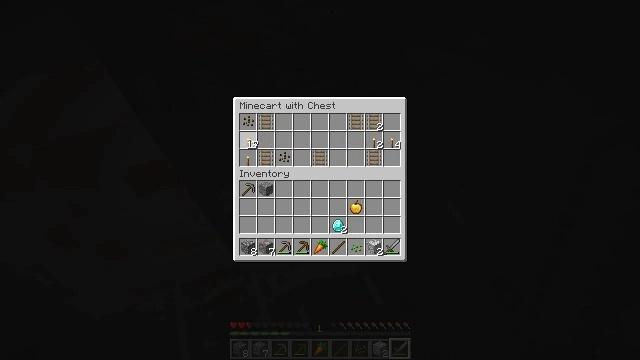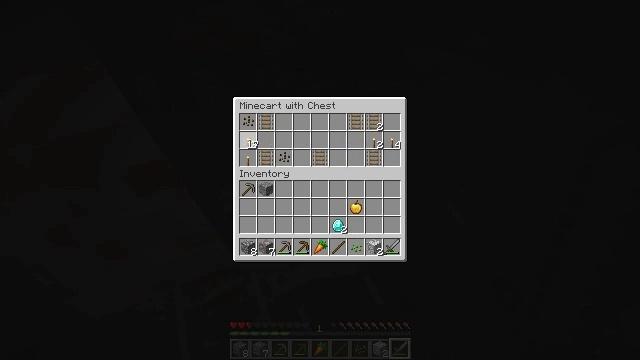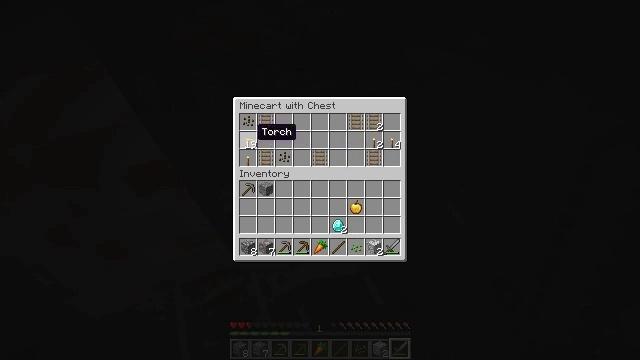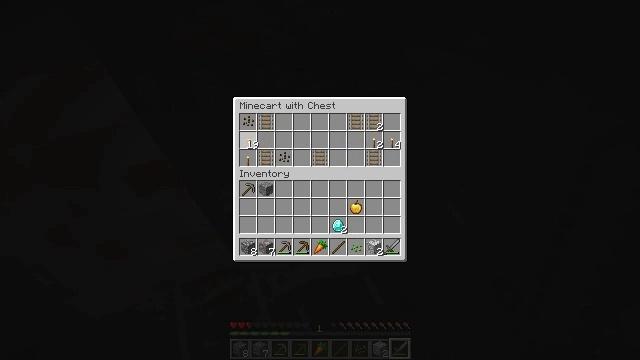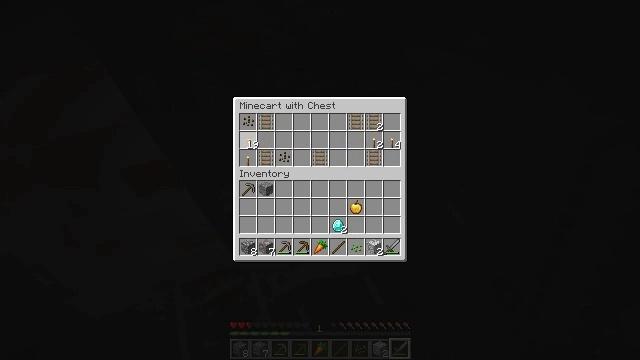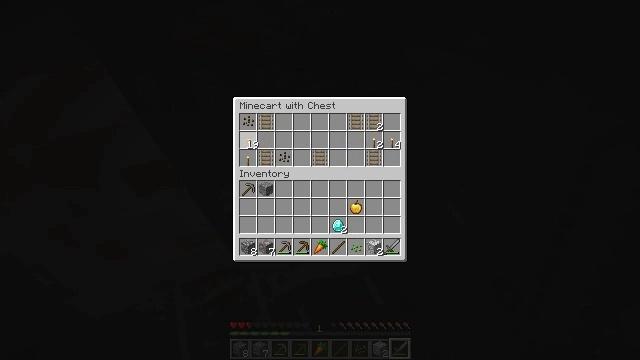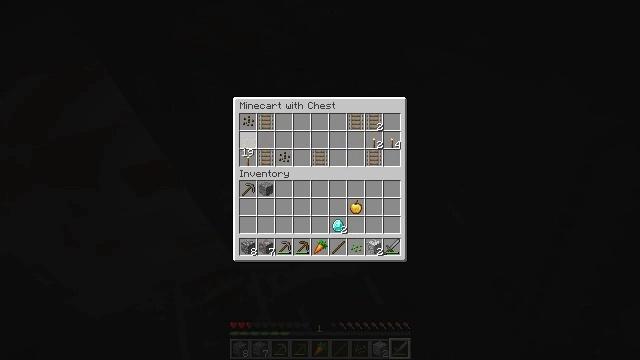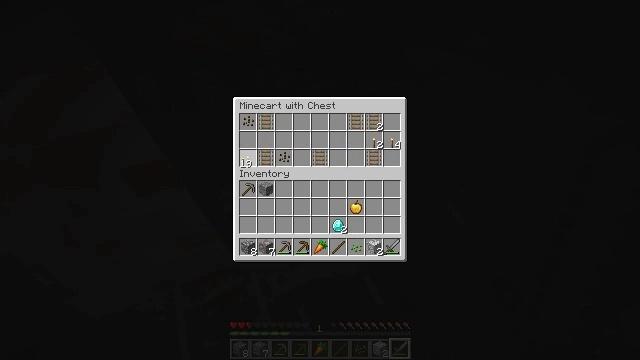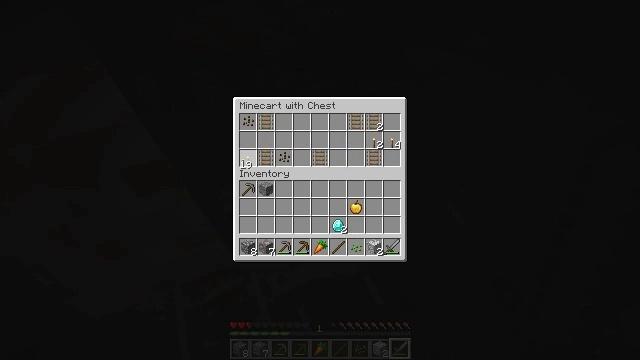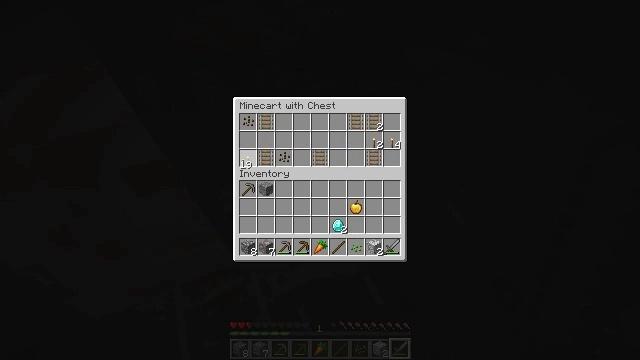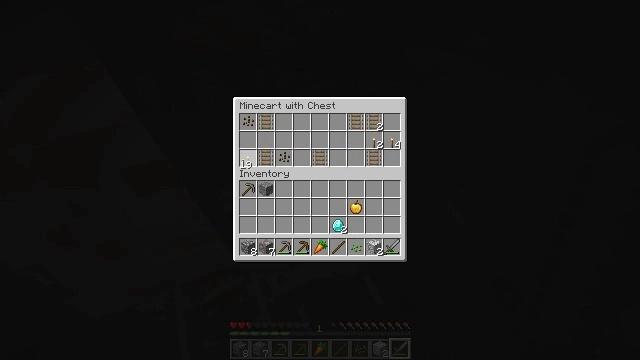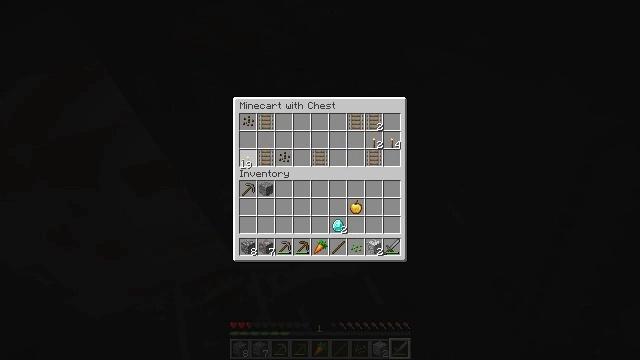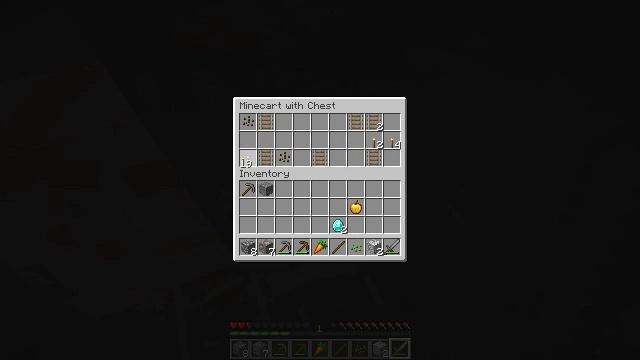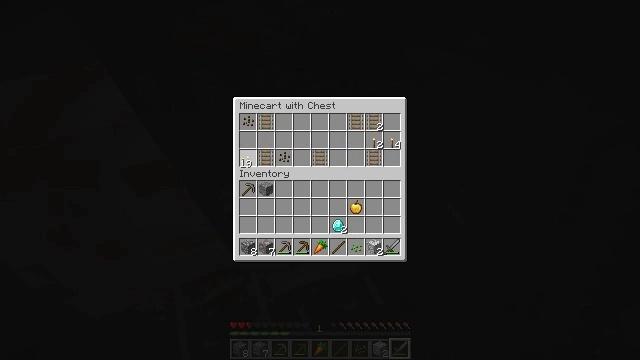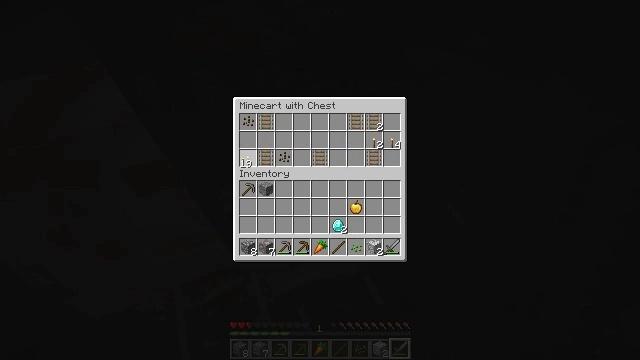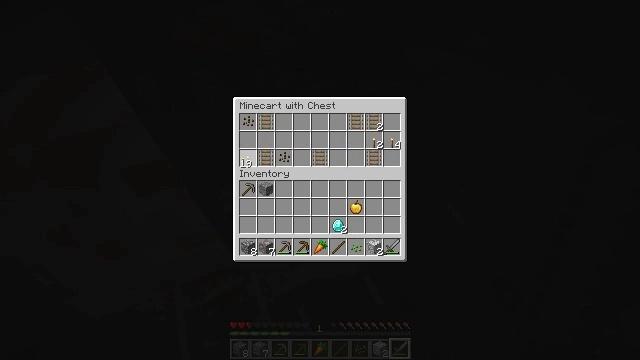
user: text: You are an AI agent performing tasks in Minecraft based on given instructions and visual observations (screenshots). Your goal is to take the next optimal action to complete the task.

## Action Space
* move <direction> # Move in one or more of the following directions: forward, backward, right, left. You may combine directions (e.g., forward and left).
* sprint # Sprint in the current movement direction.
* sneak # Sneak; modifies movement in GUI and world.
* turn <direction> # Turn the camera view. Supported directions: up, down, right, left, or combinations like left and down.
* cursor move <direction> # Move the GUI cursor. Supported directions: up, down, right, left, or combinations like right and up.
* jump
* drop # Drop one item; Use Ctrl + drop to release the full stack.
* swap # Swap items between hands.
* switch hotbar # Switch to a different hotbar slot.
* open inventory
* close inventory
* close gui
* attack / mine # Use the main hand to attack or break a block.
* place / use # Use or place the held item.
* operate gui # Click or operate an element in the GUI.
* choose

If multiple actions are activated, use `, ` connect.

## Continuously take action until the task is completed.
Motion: motion action
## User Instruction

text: Shovel up some gravel.
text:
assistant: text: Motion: attack / mine
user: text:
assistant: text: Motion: no_op
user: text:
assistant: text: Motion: attack / mine
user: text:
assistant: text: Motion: attack / mine
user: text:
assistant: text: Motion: attack / mine
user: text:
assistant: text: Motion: turn down
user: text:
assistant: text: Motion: turn down
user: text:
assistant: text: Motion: no_op
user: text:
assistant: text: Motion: no_op
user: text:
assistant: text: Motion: no_op
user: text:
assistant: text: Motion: no_op
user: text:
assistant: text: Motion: no_op
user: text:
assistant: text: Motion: no_op
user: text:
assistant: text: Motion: attack / mine
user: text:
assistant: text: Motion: attack / mine
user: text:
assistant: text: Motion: attack / mine
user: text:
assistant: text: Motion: attack / mine
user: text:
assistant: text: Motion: no_op
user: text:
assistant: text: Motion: attack / mine
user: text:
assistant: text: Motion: attack / mine
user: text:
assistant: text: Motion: attack / mine
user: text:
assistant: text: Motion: turn right, attack / mine
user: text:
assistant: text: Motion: turn right
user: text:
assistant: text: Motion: turn right
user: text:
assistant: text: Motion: no_op
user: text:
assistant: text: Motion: turn right
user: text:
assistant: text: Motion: turn right
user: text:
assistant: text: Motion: turn right
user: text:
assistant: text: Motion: turn right
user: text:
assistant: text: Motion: no_op